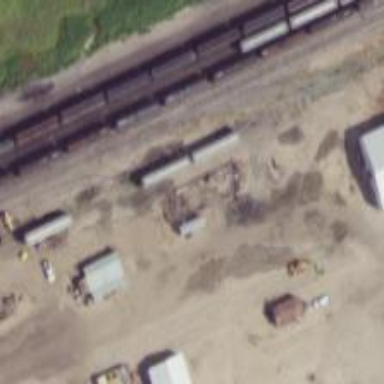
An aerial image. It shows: Railway siding for service.